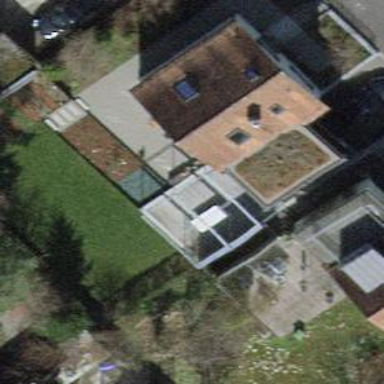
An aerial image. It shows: Building with tile roof.